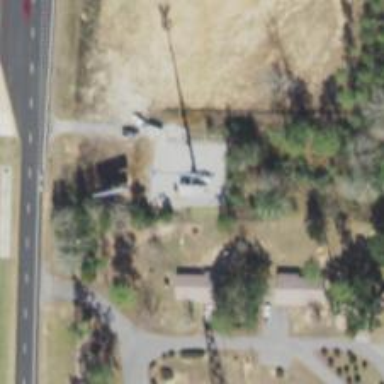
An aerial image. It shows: Man-made mast used for communication purposes.